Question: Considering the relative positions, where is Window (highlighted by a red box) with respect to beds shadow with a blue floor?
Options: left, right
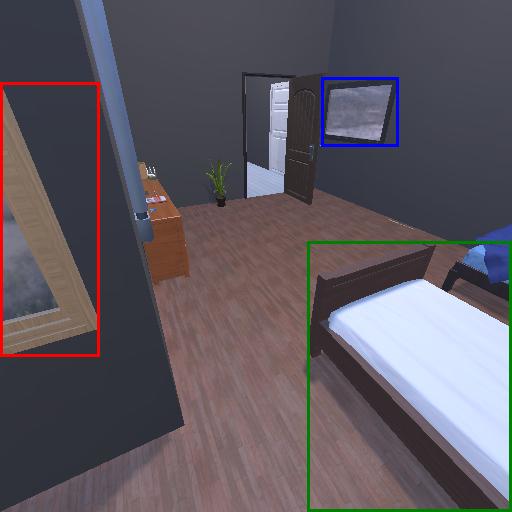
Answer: left